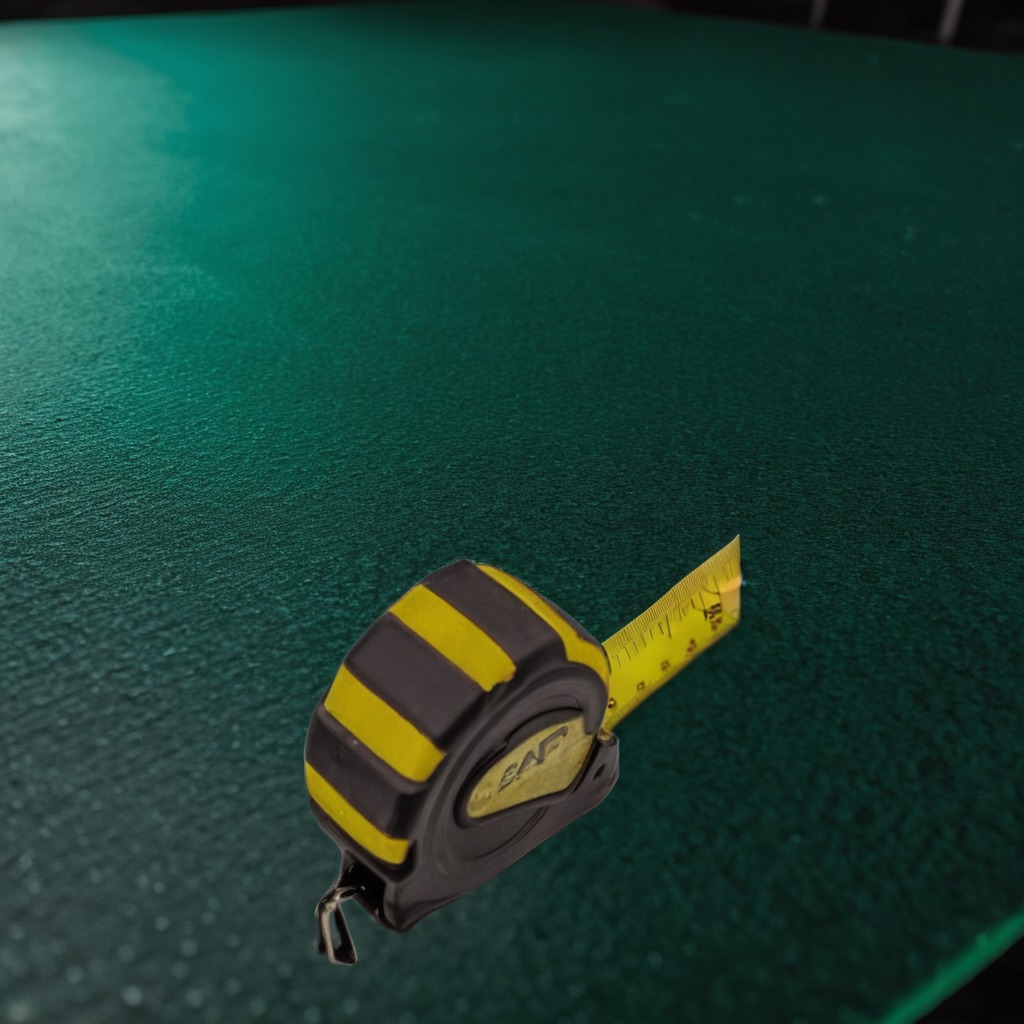
A measuring tape is lying on a clean granite tabletop inside a workshop at night dim ambient light soft shadows worn but beneath the mat.